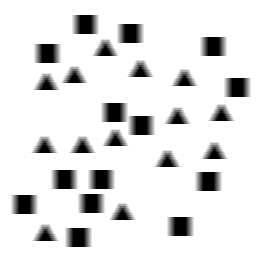
Squares: 14
Triangles: 14
Stars: 0
Total shapes: 28